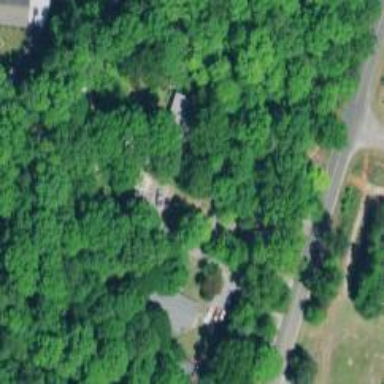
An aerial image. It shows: Driveway leading to service road.